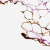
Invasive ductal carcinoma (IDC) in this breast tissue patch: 0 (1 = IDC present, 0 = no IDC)